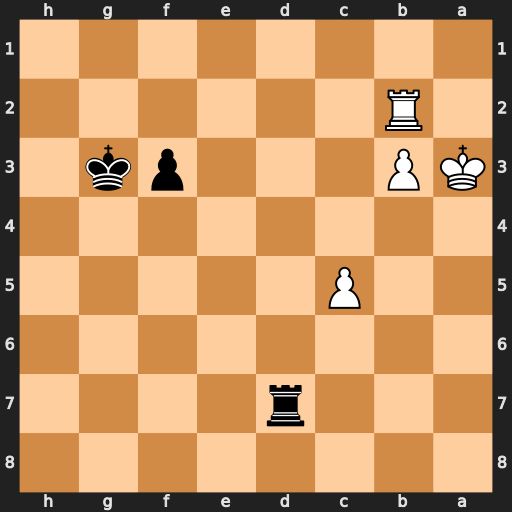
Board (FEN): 8/3r4/8/2P5/8/KP3pk1/1R6/8
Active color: b
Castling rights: -
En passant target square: -
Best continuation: Rf7 Kb4 f2